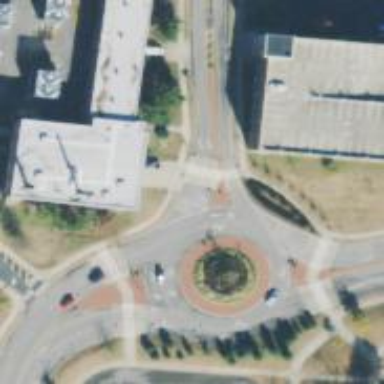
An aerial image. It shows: Residential road with asphalt surface leading to roundabout.